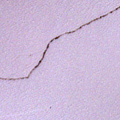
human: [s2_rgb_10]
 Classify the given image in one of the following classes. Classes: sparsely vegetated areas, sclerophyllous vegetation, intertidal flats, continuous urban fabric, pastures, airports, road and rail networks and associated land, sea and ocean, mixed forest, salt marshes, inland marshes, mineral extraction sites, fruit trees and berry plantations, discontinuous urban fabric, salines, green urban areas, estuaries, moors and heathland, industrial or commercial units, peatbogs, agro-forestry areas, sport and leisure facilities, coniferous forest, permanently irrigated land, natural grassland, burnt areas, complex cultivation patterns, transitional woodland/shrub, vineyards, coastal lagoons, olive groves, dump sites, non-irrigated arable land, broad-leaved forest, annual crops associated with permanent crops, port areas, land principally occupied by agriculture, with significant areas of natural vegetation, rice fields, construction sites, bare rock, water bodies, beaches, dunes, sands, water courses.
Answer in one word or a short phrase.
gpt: water bodies